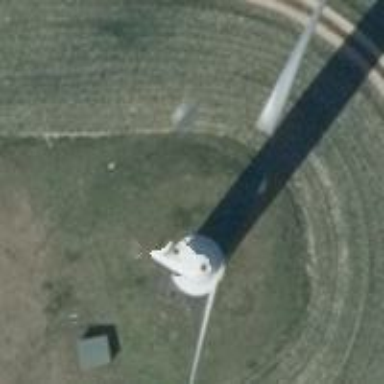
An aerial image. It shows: Wind power generator.